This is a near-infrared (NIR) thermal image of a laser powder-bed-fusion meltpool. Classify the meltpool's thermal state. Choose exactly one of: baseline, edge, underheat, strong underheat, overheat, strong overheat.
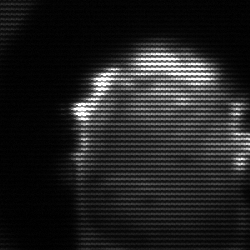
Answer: baseline